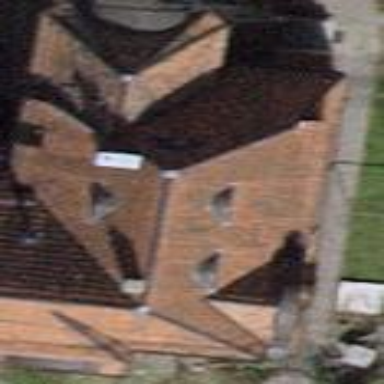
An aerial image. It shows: Building with tile roof.